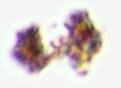
Label: Detritus